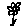
Label: flower